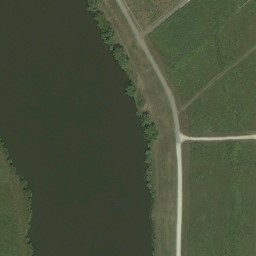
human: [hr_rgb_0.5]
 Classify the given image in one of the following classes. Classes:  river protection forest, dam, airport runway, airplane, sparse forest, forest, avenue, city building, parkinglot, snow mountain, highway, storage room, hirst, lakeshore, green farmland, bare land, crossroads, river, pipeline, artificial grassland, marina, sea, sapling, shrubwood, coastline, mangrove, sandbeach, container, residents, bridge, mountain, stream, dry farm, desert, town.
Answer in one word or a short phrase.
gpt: river